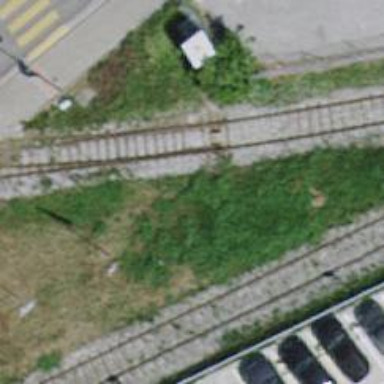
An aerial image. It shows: Railway switch.